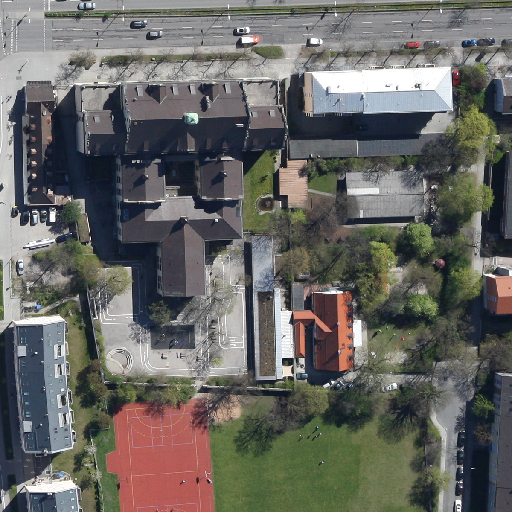
Referring expression: car